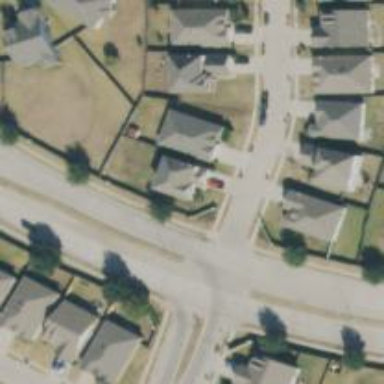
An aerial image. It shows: Footway crossing.